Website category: university
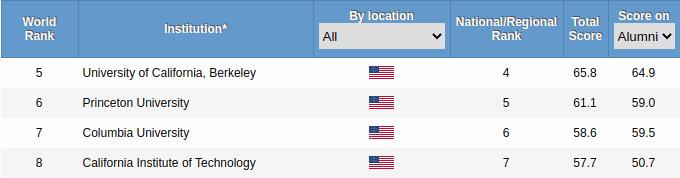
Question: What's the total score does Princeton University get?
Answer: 61.1

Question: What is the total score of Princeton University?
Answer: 61.1

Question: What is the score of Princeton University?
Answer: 61.1

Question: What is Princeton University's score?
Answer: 61.1

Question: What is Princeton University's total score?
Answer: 61.1

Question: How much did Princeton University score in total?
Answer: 61.1

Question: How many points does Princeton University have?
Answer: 61.1

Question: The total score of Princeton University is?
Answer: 61.1

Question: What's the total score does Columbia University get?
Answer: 58.6

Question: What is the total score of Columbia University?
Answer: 58.6

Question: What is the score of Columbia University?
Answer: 58.6

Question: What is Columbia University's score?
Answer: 58.6

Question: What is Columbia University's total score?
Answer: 58.6

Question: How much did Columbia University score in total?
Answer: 58.6

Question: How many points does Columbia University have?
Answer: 58.6

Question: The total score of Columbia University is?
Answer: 58.6

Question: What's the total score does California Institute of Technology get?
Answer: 57.7

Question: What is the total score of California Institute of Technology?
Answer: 57.7

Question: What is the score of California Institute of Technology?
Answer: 57.7

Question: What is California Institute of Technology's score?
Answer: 57.7

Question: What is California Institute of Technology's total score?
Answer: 57.7

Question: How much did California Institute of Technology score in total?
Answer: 57.7

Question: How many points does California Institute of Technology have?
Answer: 57.7

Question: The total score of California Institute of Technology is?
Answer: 57.7

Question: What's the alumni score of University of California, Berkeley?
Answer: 64.9

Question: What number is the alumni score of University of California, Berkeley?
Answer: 64.9

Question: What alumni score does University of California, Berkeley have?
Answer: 64.9

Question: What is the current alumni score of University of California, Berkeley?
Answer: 64.9

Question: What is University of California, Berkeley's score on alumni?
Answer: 64.9

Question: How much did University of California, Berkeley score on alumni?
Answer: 64.9

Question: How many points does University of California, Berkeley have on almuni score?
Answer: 64.9

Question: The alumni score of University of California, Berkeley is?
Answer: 64.9

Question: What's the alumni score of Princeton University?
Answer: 59.0

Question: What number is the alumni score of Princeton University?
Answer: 59.0

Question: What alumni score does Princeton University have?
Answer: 59.0

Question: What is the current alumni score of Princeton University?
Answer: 59.0

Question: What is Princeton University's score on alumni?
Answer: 59.0

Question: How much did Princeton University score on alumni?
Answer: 59.0

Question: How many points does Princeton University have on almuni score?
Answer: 59.0

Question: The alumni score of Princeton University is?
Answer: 59.0

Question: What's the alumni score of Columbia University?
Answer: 59.5

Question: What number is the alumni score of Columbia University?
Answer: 59.5

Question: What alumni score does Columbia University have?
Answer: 59.5

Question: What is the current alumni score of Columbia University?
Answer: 59.5

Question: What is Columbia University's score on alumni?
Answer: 59.5

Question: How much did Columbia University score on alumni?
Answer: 59.5

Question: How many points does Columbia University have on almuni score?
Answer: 59.5

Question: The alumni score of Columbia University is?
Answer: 59.5

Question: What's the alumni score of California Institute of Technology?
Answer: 50.7

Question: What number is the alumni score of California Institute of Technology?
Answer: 50.7

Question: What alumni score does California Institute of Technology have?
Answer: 50.7

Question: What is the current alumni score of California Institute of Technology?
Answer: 50.7

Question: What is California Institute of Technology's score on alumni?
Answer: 50.7

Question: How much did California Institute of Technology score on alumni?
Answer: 50.7

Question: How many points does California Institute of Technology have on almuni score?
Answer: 50.7

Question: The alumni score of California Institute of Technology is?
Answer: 50.7

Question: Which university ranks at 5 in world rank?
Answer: University of California, Berkeley

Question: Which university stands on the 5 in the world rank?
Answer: University of California, Berkeley

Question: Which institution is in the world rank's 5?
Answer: University of California, Berkeley

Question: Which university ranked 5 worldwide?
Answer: University of California, Berkeley

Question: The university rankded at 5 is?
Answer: University of California, Berkeley

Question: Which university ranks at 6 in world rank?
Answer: Princeton University

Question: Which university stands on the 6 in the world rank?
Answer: Princeton University

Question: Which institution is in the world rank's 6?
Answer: Princeton University